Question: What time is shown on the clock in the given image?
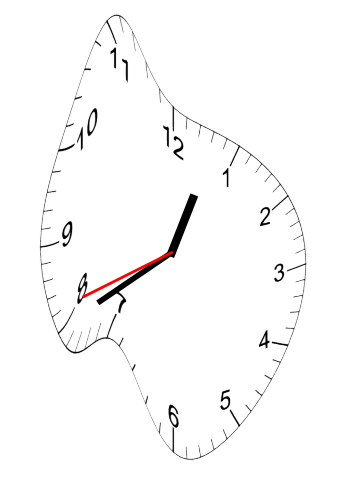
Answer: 12:39:41